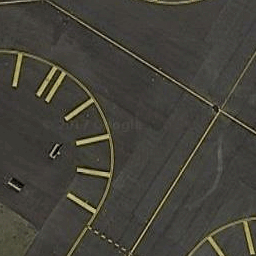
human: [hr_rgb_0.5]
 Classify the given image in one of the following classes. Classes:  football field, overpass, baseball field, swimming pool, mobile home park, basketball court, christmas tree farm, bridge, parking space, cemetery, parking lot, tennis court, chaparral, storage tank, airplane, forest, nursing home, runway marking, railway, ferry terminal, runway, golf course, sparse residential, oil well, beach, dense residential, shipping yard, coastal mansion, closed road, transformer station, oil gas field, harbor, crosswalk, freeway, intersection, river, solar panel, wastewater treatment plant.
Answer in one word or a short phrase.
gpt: runway marking